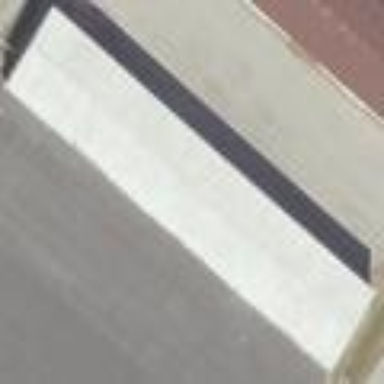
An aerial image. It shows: Hangar located at airport.